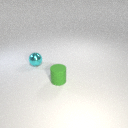
small green rubber cylinder to the right of small cyan metal sphere